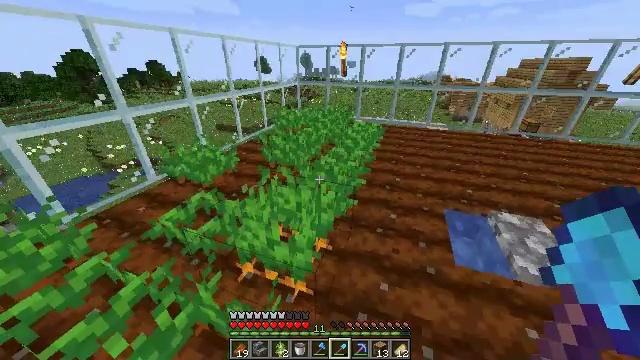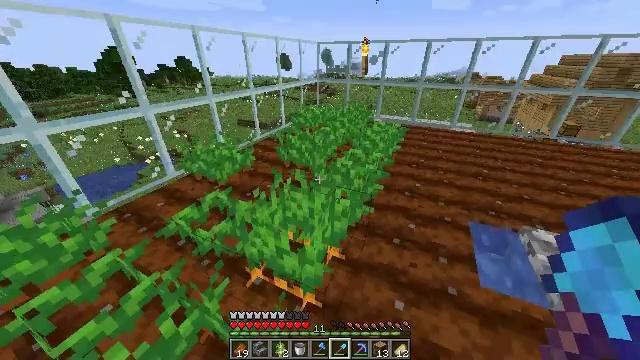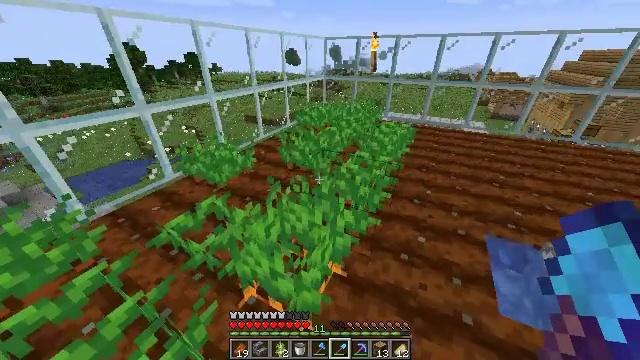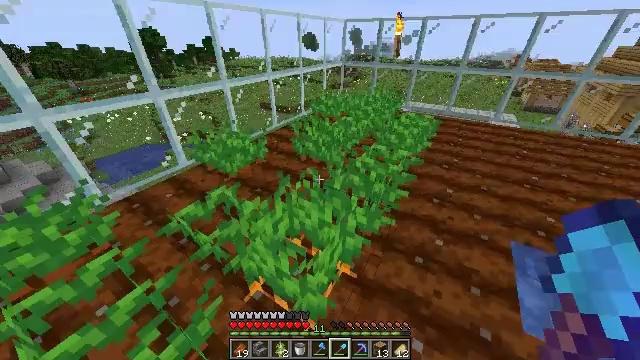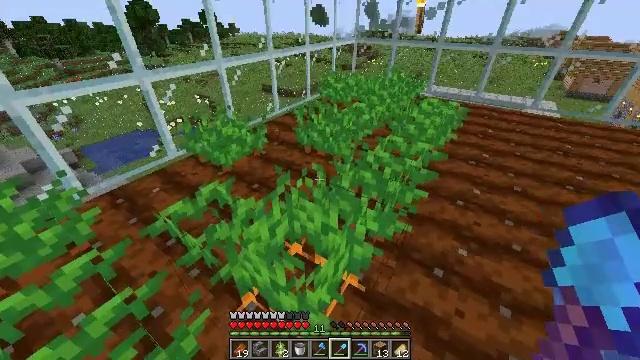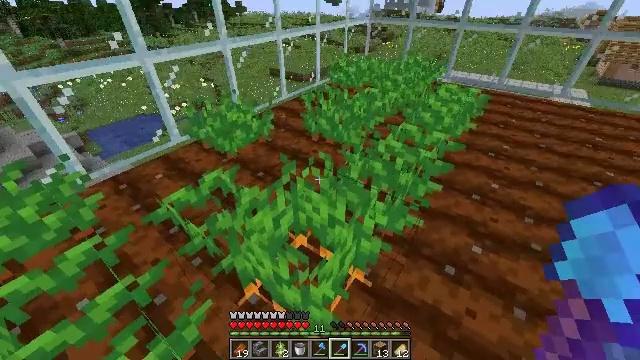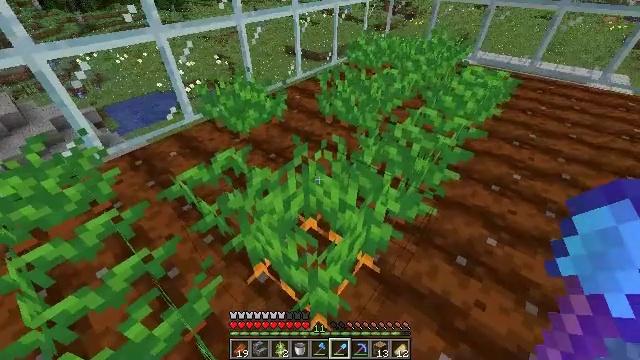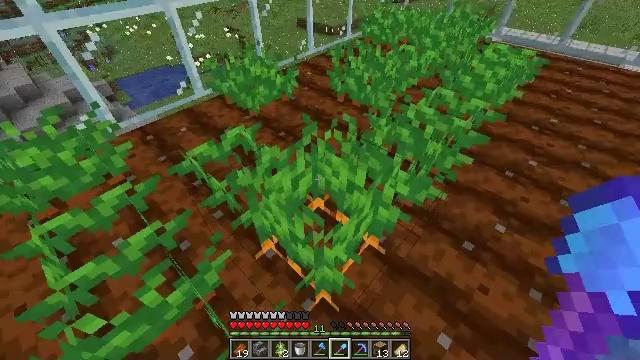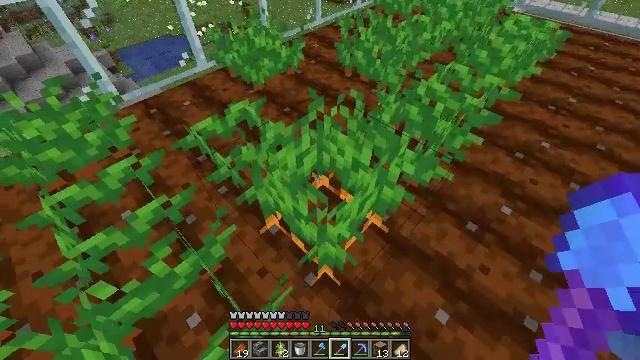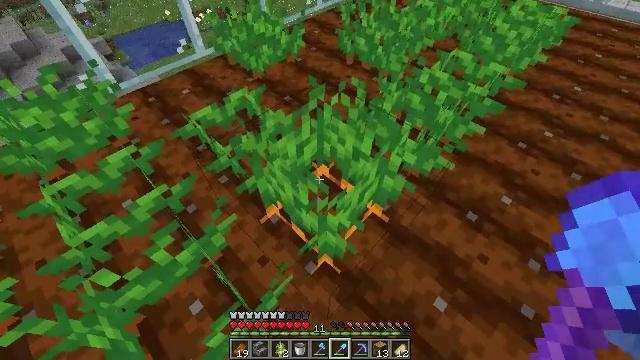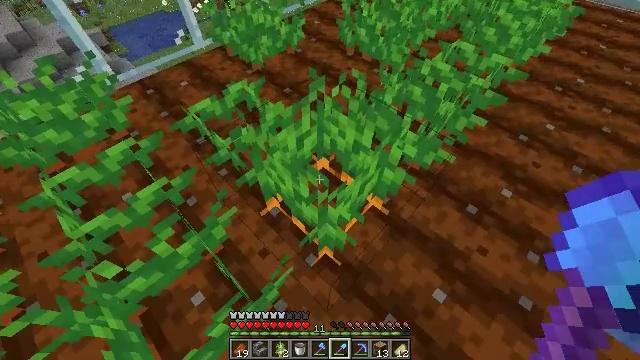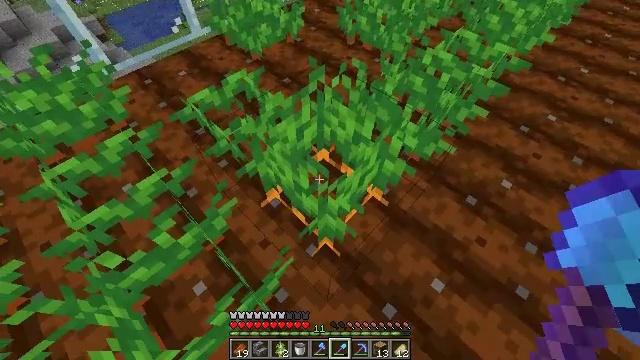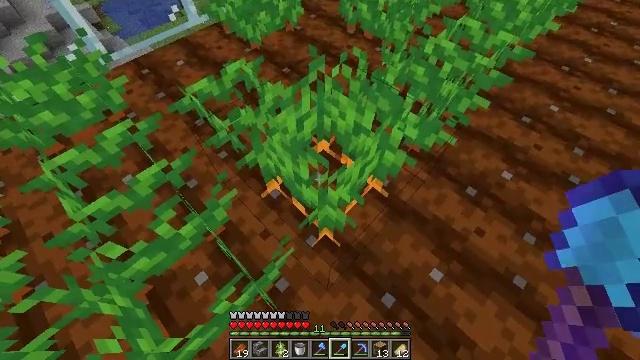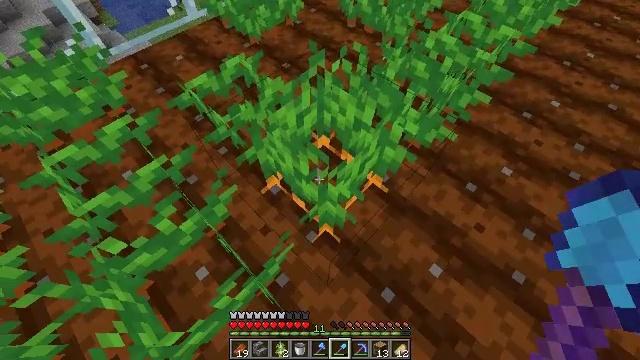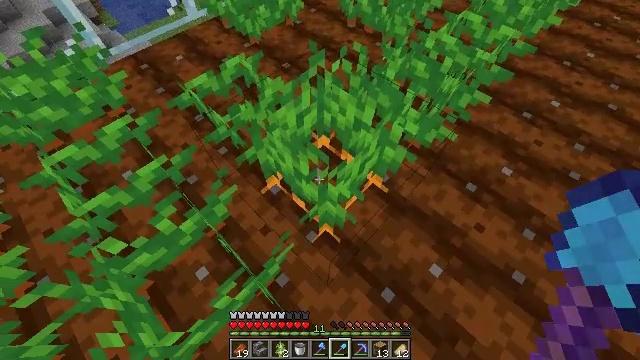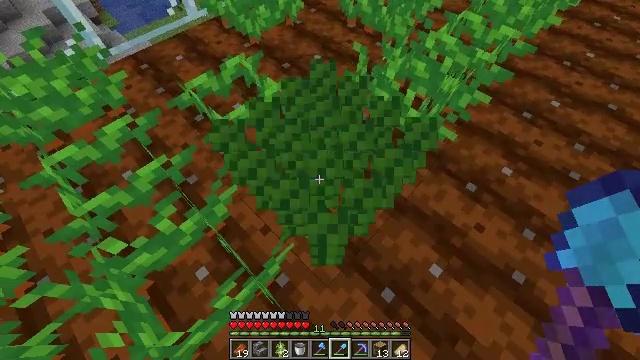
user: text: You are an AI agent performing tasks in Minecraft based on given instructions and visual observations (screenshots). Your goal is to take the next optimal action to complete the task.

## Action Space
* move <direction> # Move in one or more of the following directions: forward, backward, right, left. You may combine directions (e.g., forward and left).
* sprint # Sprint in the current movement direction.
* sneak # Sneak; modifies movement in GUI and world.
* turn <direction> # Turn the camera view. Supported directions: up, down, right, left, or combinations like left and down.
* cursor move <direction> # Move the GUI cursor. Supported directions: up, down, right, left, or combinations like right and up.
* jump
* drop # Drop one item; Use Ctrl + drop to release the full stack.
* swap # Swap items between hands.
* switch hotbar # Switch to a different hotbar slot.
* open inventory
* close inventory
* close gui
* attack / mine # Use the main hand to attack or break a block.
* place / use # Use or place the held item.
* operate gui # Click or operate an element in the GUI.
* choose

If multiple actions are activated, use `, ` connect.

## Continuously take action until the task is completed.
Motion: motion action
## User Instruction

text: Gather carrots from the field.
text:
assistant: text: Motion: move forward, turn left
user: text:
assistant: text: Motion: turn left
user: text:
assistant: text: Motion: turn left and down
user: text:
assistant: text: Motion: turn left and down
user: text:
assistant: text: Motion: turn left and down
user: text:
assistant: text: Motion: turn left and down
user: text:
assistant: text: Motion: turn left and down
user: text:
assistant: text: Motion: turn left and down
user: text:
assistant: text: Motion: turn down
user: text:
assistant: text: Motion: turn down
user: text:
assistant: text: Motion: turn down
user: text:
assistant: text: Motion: turn down
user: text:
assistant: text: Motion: no_op
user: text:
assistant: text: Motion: no_op
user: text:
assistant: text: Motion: attack / mine
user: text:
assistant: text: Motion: attack / mine
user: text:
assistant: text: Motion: no_op
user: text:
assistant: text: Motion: turn right and up
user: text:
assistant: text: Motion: move forward, turn right
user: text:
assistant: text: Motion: no_op